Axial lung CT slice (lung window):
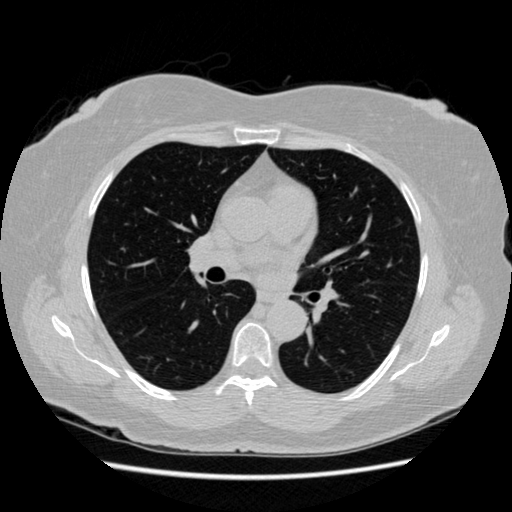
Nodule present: no